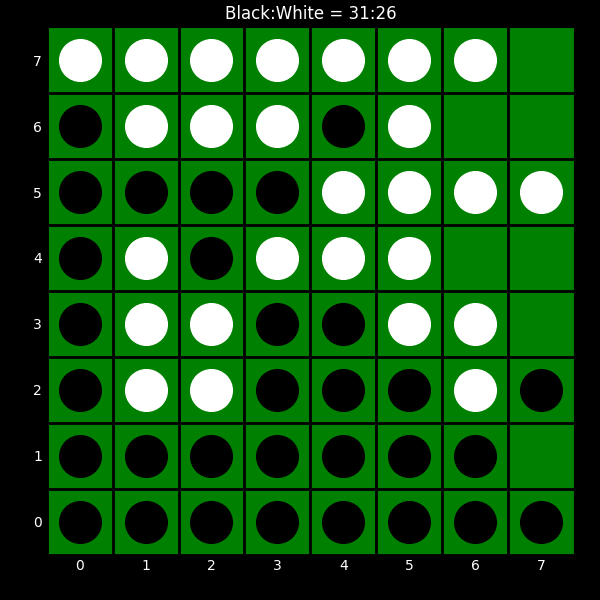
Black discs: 31
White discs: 26